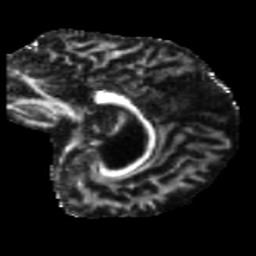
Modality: FA
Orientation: sagittal
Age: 67
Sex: female
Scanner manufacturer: siemens
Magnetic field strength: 3 T
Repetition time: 5.25 s
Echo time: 0.08 s